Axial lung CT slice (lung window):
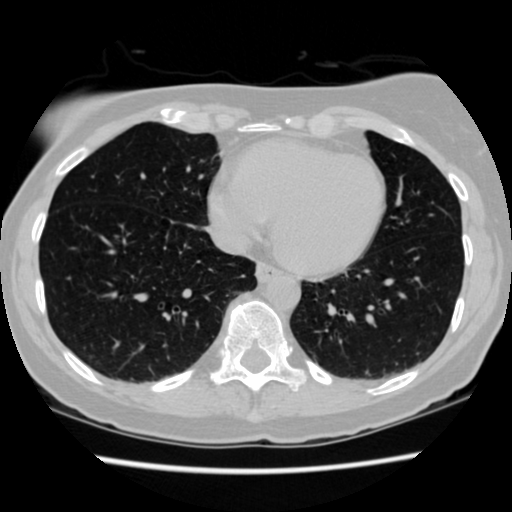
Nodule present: no